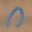
Label: 0